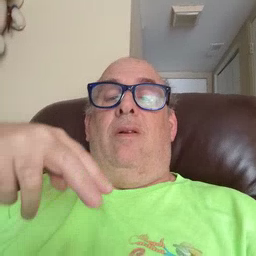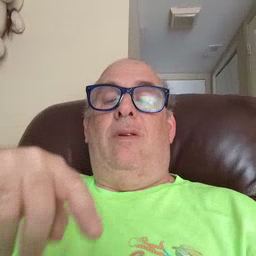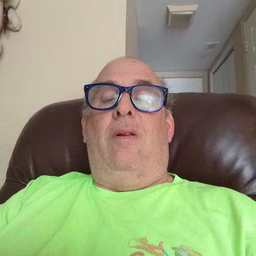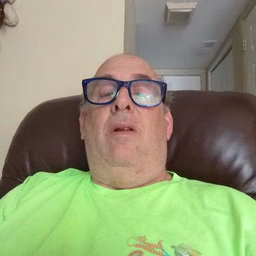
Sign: dance